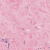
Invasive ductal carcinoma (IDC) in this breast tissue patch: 0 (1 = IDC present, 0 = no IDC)